Question: Yes it is very strange.
It as nothing special. From Interface Builder, i select it as Image, then the image appears in nib in xcode. But when i run it on my device, the image does not appear. If i select "yellow" as background of my UIImageView, the yellow backround appears instead of the image.
And if i select another picture as "image" of the UIImageView, it works. All are PNG format.
Everytime i run the app on the device, i do a "clean" before i build.
Here is the picture which doesn't work.

Any idea ?
So wierd ...
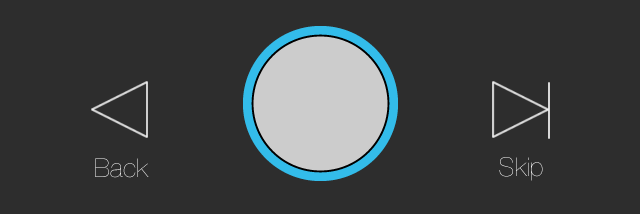
Answer: OK i found the solution.
Right click on the image in Xcode, go to File Inspector, i had to check the checkbox under "Target Membership"